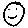
Label: smiley face